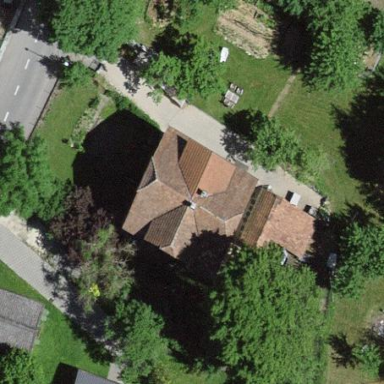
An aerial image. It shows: Residential building.